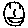
Label: smiley face